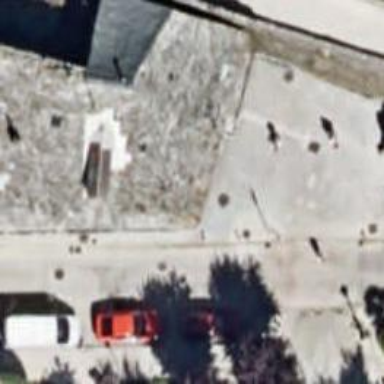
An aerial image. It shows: Bollard barrier.